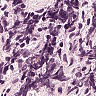
Metastatic tissue present: no